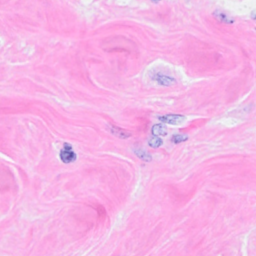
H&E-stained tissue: Breast